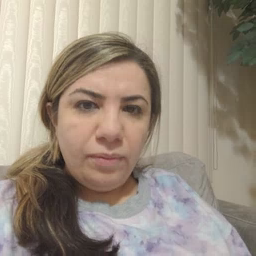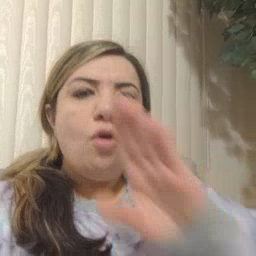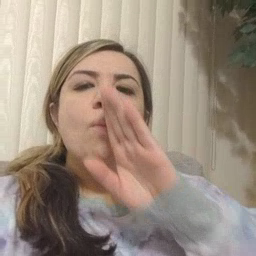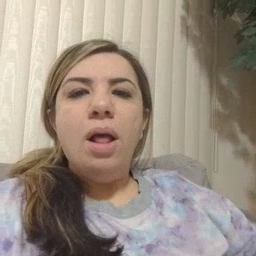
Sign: quiet